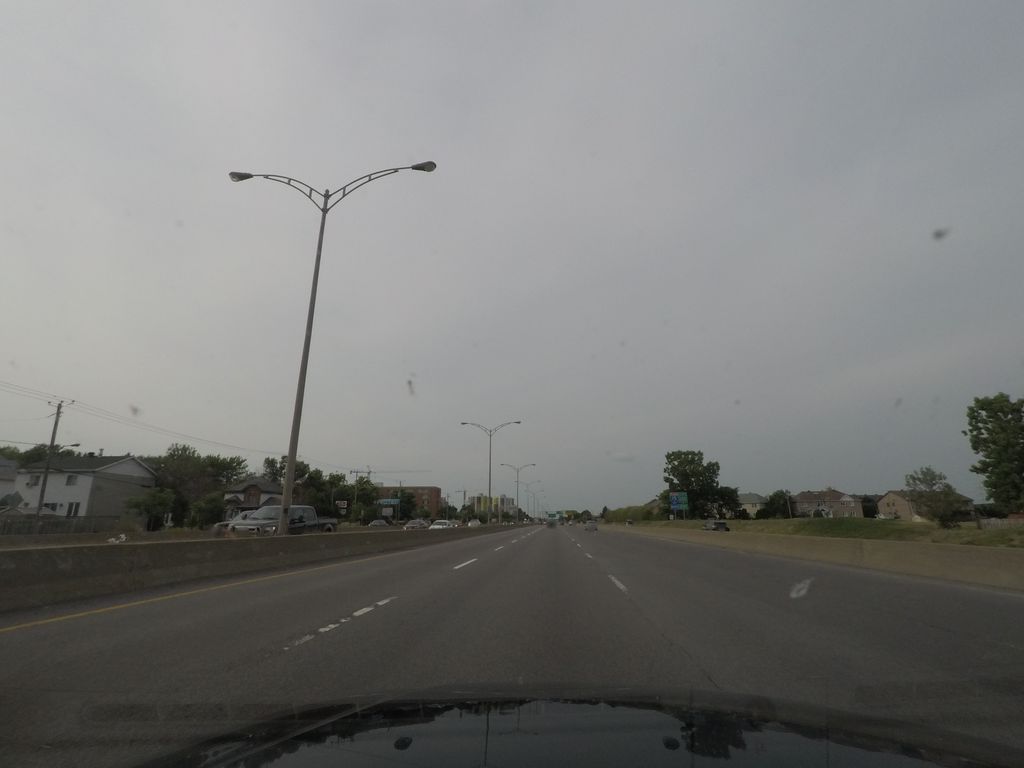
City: montreal